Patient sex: M
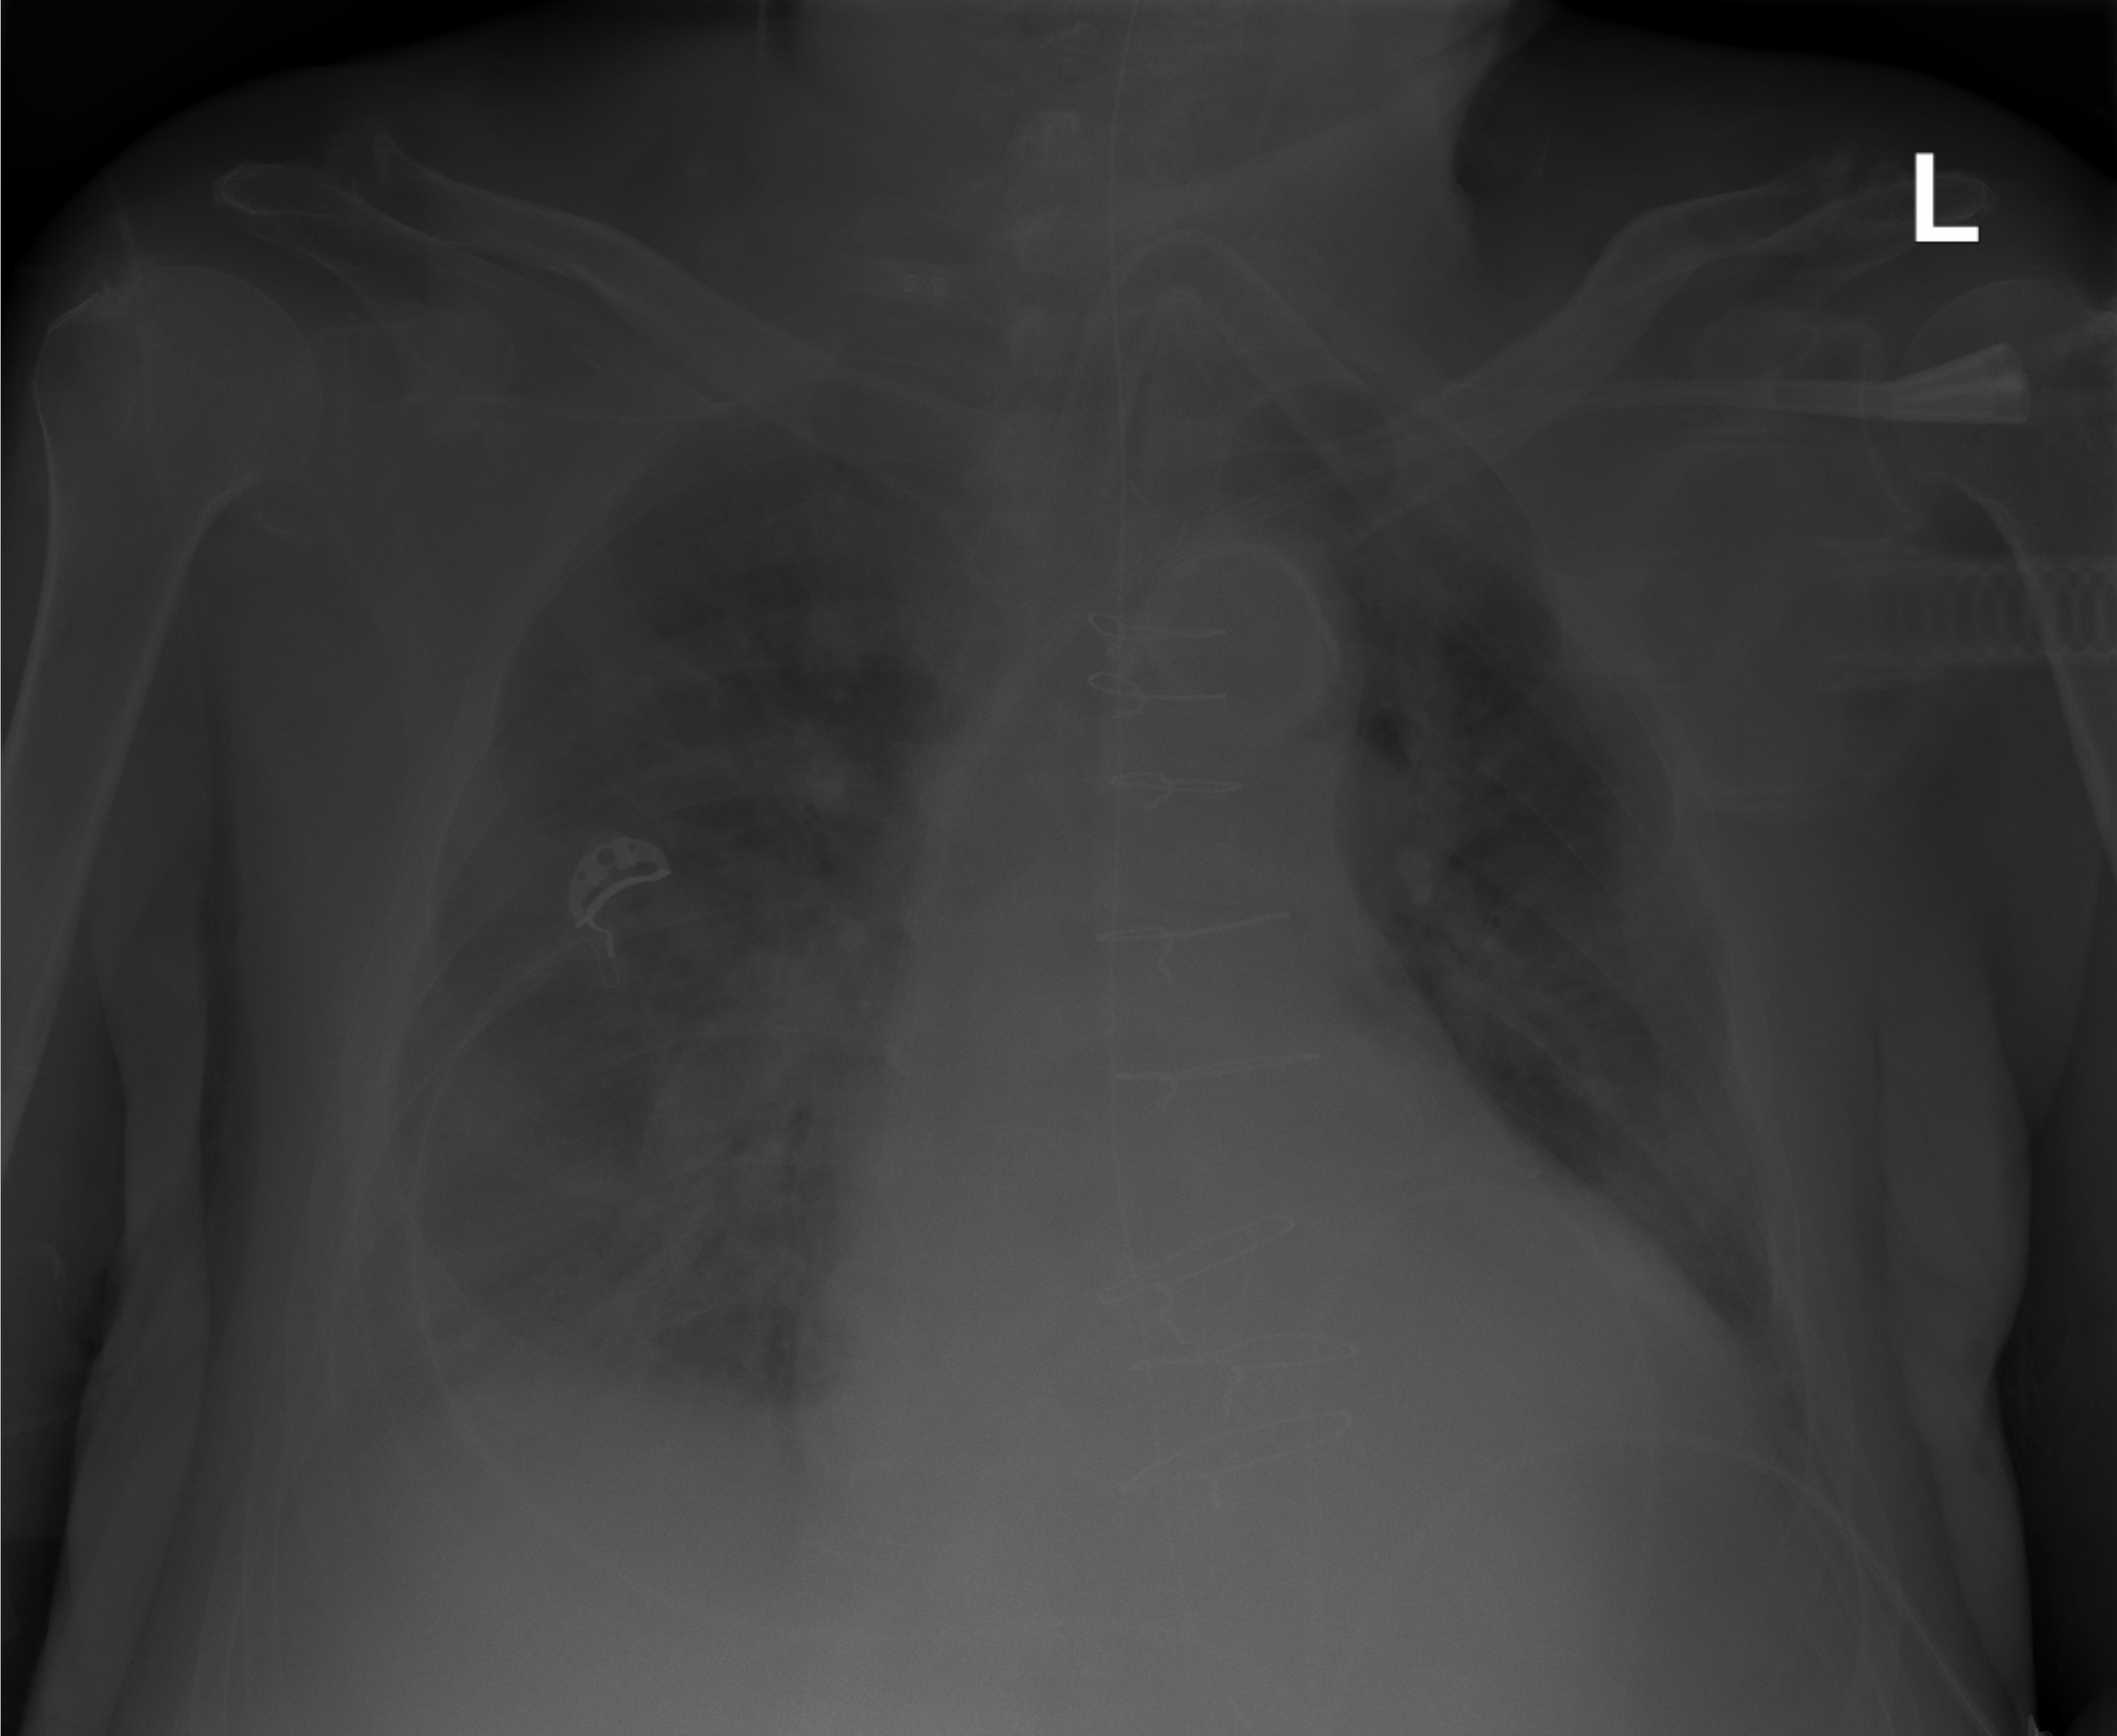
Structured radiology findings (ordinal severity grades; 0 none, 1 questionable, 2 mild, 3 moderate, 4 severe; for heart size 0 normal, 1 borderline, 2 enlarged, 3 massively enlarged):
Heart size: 2
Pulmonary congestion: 0
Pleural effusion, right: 2
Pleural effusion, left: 2
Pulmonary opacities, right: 0
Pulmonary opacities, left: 0
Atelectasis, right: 2
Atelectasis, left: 2